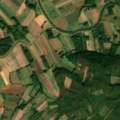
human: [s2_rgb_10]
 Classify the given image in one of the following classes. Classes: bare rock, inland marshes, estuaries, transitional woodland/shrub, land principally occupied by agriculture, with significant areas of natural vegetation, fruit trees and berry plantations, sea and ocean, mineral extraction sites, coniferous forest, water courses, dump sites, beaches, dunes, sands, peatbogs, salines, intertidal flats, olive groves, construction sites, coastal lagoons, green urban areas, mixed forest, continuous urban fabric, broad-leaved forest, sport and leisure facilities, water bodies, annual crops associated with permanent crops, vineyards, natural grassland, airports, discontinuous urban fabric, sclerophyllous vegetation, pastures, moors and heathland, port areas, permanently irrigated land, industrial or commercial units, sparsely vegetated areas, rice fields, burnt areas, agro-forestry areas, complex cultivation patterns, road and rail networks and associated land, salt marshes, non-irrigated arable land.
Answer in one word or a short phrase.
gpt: complex cultivation patterns, land principally occupied by agriculture, with significant areas of natural vegetation, broad-leaved forest